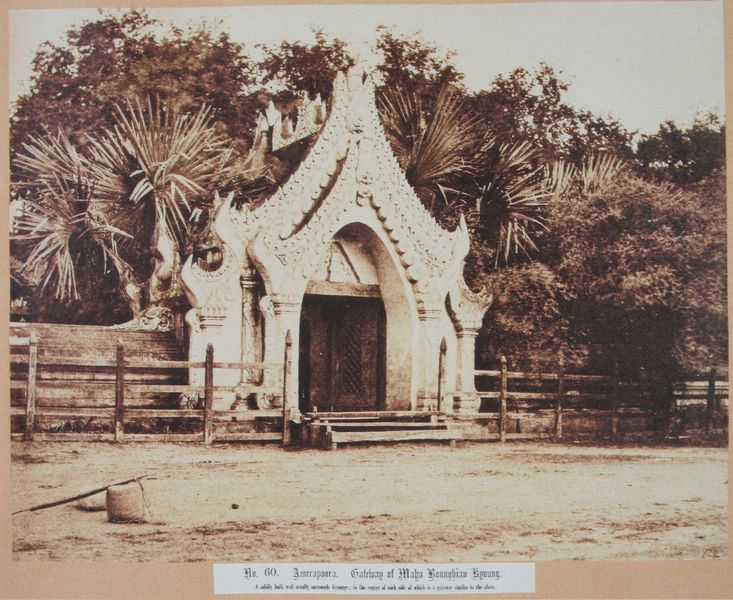
Titel: Gateway of Maha Bounghian Kyoung, Amerapoora bei Mandalay (No. 60)
Künstler: Linnaeus (Captain) Tripe
Standort: München
Institution: Sammlung Dietmar Siegert
Schlagwörter: blätter, dunkel, weiß, bäume, sand, braun, geschwungen, hell, holz, schmuck, tür, dach, park, weg, zaun, ornament, architektur, stein, erde, insel, sack, garten, strand, bogen, fassade, süden, modern, giebel, mauer, vergilbt, latten, platz, pilaster, sepia, treppe, treppen, spitz, inschrift, verzierung, korb, stufen, exotik, exotisch, tor, foto, fotografie, südsee, eingang, asien, text, staub, asiatisch, photo, china, fries, portal, reise, maul, palmen, tempel, reliefs, indien, drachen, englisch, holztor, holztür, maya, maja, kolonialzeit, thailand, eigang, mexika, südostasien, 18. jahrhundert, sepa, gateway, balmen